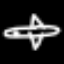
Label: airplane